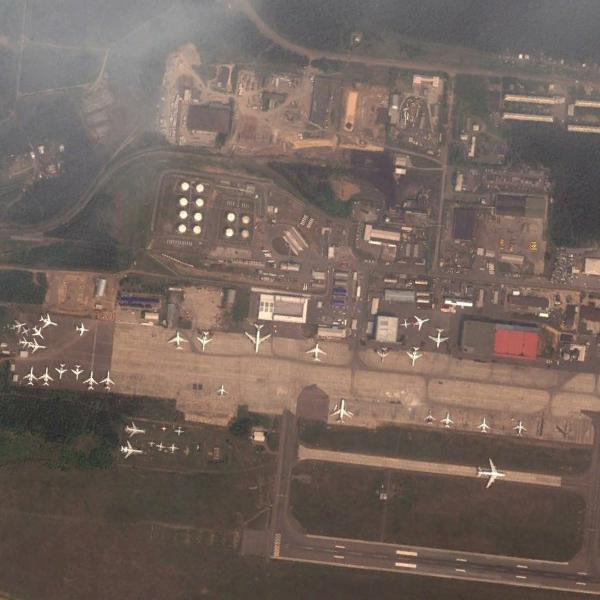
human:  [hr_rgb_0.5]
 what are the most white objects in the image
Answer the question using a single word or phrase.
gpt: plane